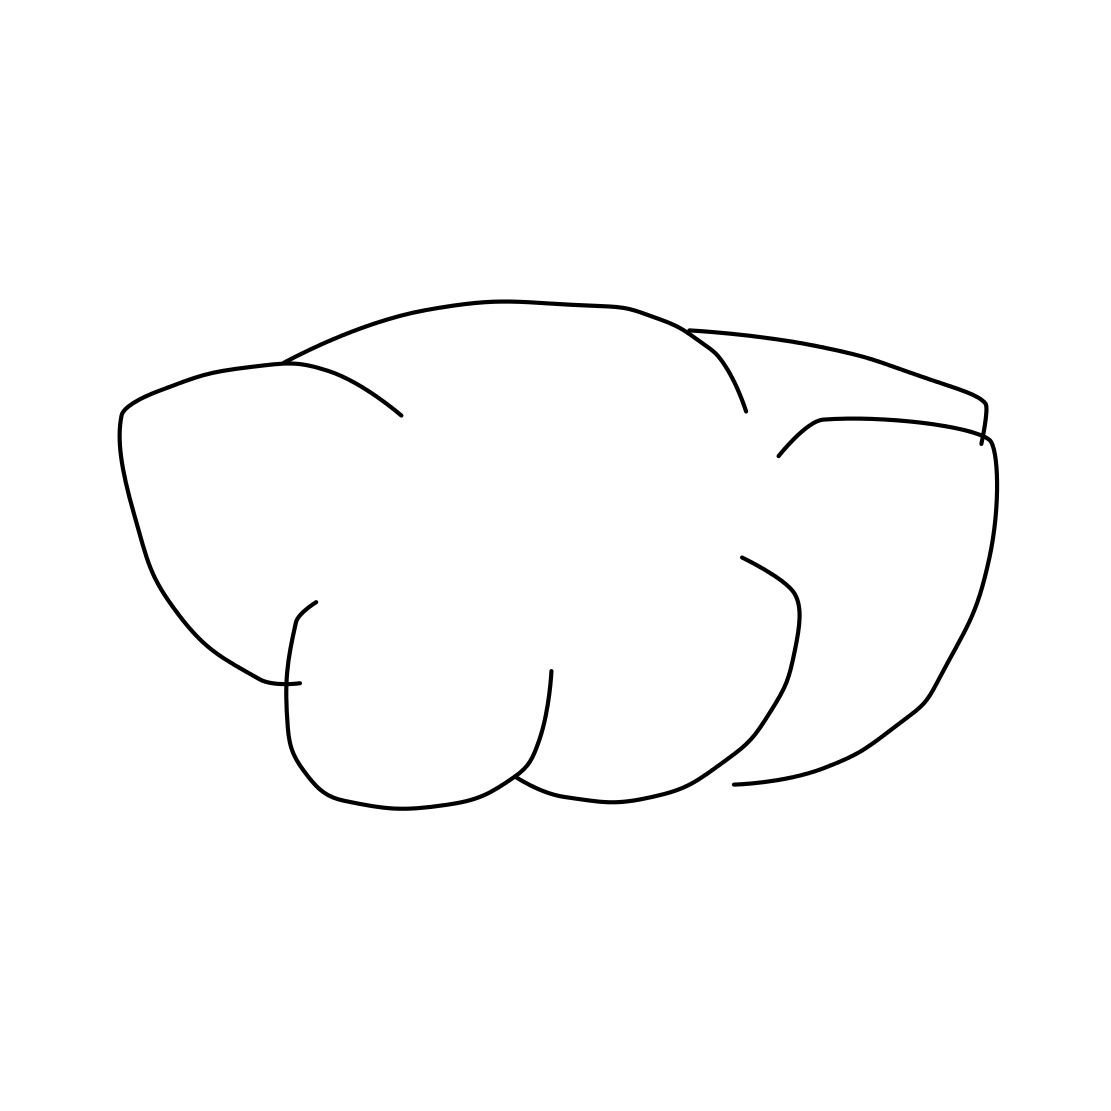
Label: cloud